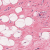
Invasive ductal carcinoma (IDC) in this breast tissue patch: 0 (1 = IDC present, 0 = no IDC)